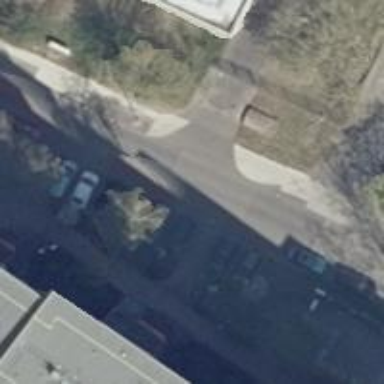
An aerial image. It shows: Residential road with asphalt surface and sidewalks on both sides. Limited parking on the right side due to narrow space.